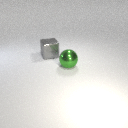
large gray metal cube to the left of large green metal sphere